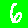
Digit: 6